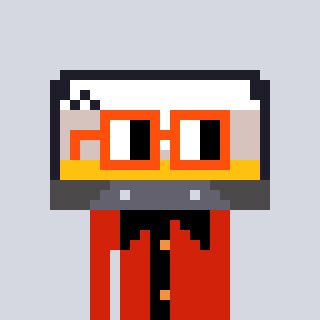
a pixel art character with square orange glasses, a cassette tape-shaped head and a red-colored body on a cool background